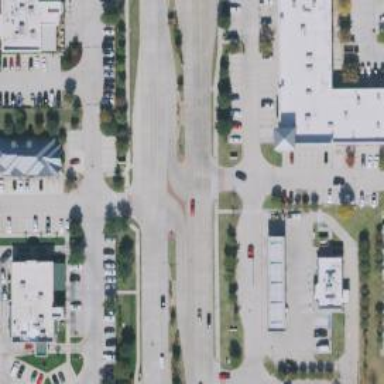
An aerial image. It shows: Primary highway with separate sidewalk.